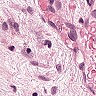
Metastatic tissue present: yes